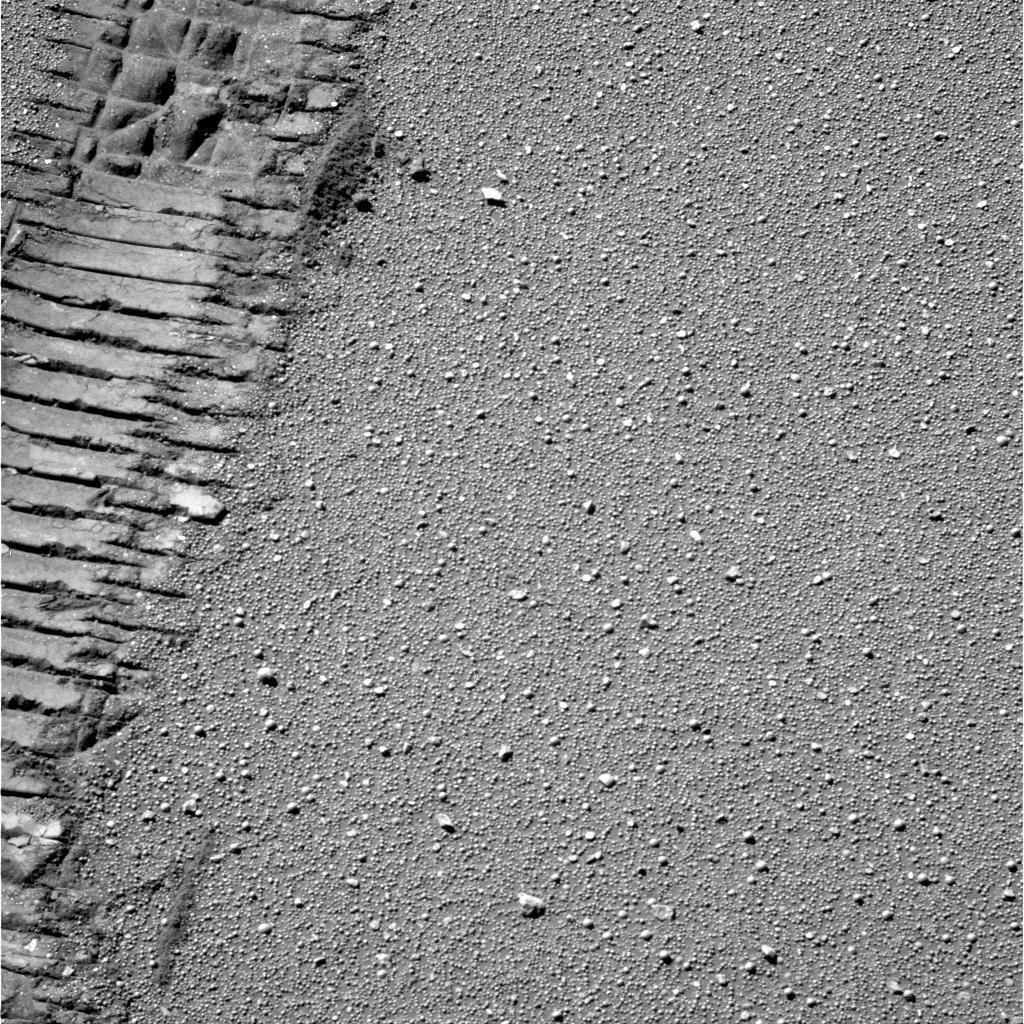
Terrain classes present: Gravel / Sand / Soil, Rock, Track